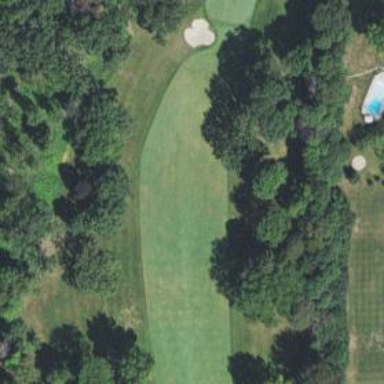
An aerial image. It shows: Golf fairway surrounded by grass.